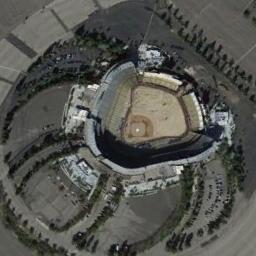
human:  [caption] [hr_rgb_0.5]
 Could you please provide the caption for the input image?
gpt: There are many trees beside the stadium .

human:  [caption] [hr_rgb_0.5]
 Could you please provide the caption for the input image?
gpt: The stadium is on the bare land next to some trees .

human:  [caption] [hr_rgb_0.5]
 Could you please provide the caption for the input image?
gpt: The irregular gymnasium is built on a concrete floor with some sparse vegetation next to it .

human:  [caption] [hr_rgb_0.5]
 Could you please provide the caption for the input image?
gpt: The stadium has a blue roof on two sides .

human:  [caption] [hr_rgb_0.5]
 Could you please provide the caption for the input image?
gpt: There are some green bushes around the stadium .